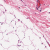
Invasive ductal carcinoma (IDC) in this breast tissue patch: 0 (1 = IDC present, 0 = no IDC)